This continuous-wavelet-transform scalogram was computed from a bearing vibration snapshot. Classify the bearing condition as one of: normal, inner_race, outer_race, ball.
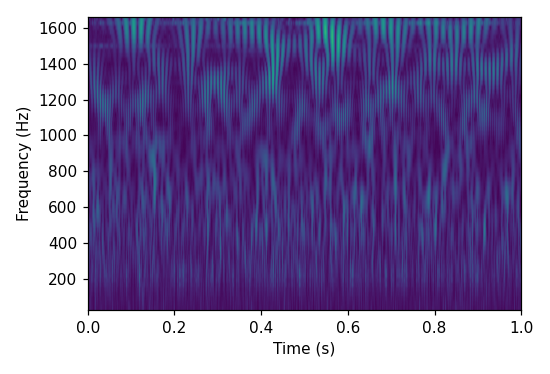
Answer: outer_race